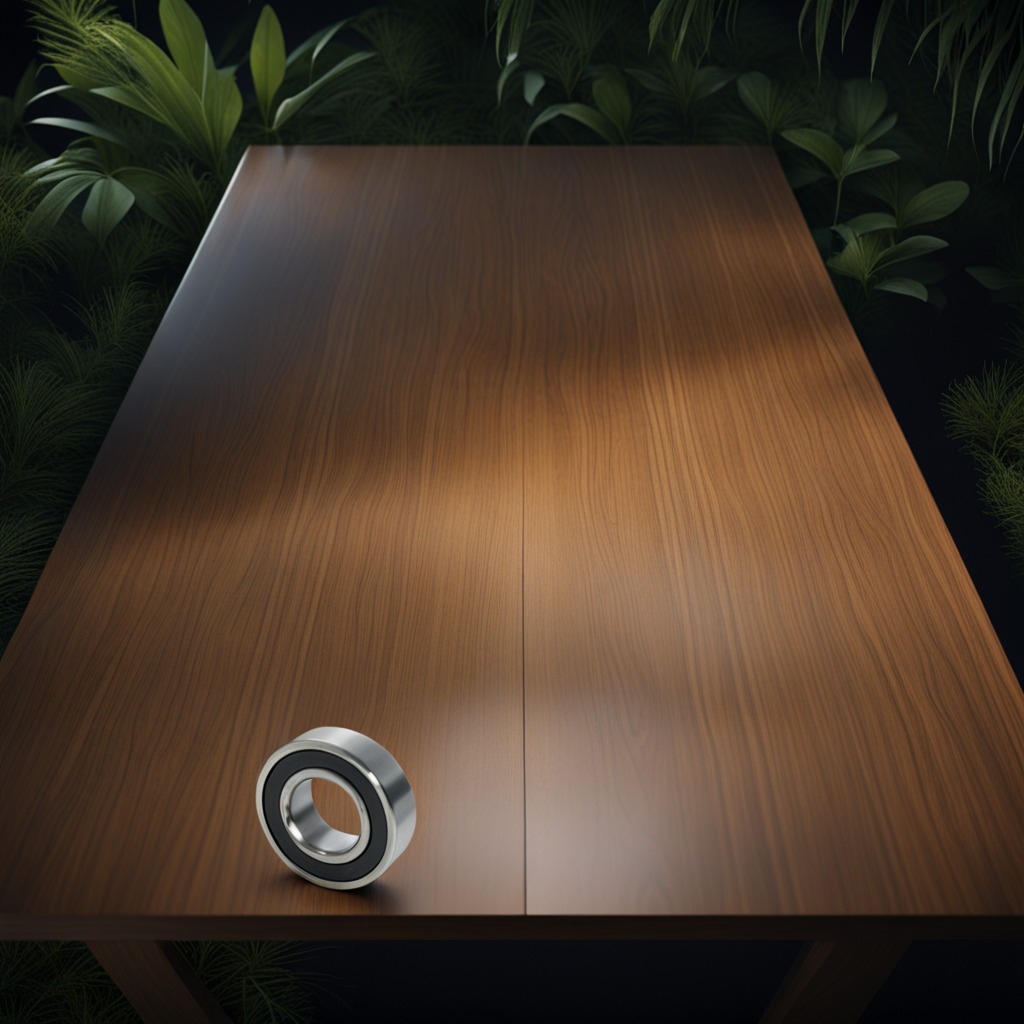
A metal ball bearing is lying on the wooden table.